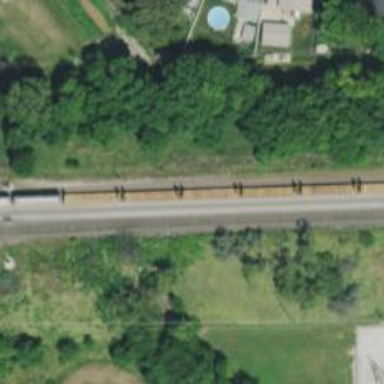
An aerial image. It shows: Railway track.